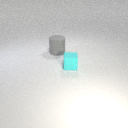
small cyan rubber cube to the right of large gray rubber cylinder